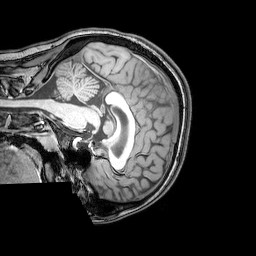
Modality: T1w
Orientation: sagittal
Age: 22
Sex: female
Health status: healthy
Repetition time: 0.081 s
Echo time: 0.037 s